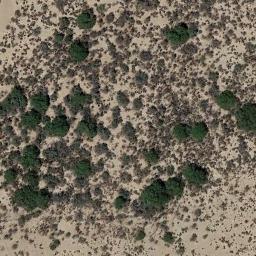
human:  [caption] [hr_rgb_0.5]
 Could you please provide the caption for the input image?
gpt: There are some different kinds of bushes make up the chaparral on the desert .

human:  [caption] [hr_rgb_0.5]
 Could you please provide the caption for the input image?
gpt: Some dense chaparrals of different kinds and sizes grow in the desert .

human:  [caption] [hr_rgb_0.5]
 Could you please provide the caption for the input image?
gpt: Chaparral is densely distributed in the sand from the middle to sparsely around .

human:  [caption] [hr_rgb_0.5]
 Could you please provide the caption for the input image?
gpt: Many traces of cars driving in this desert can be seen .

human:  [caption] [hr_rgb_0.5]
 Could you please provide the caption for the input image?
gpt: The plants in the chaparral vary in size .